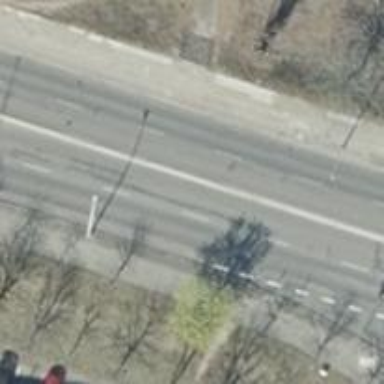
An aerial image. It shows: Secondary road with asphalt surface and embankment.